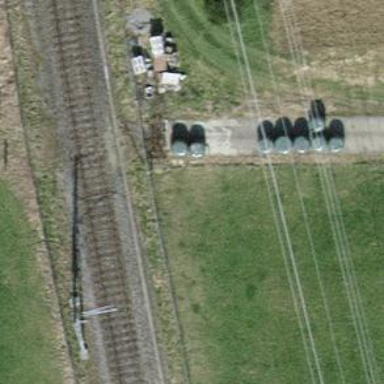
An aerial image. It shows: Track with grade1 tracktype.